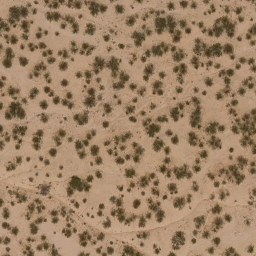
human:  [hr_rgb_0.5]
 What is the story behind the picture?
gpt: chaparral